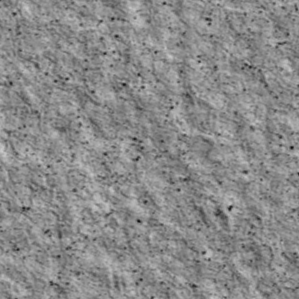
Label: non_frost